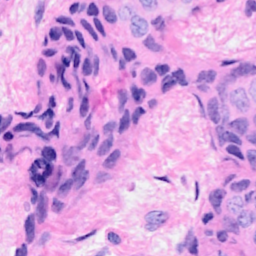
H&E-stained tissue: Breast